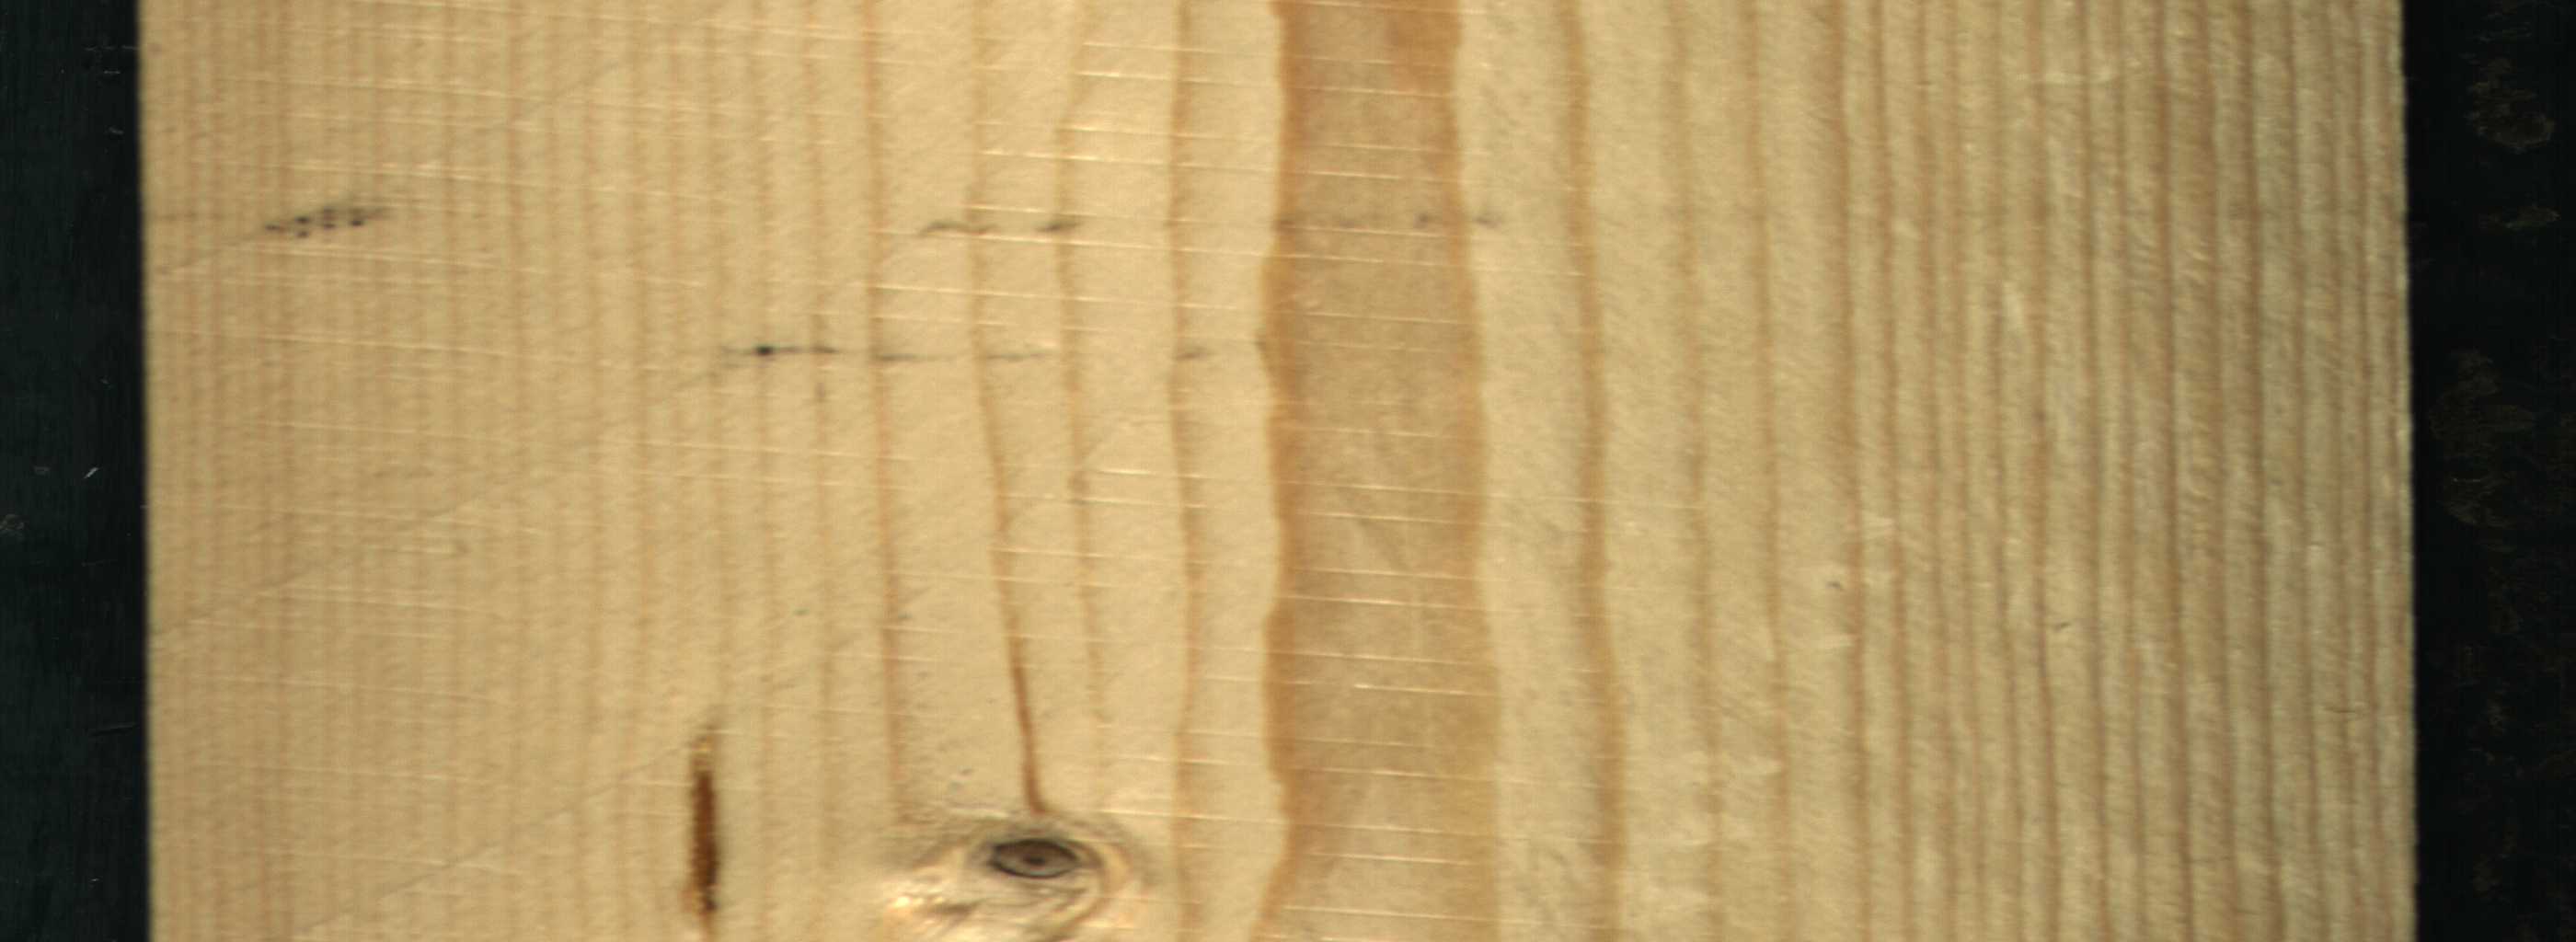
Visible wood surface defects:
resin
Dead_Knot